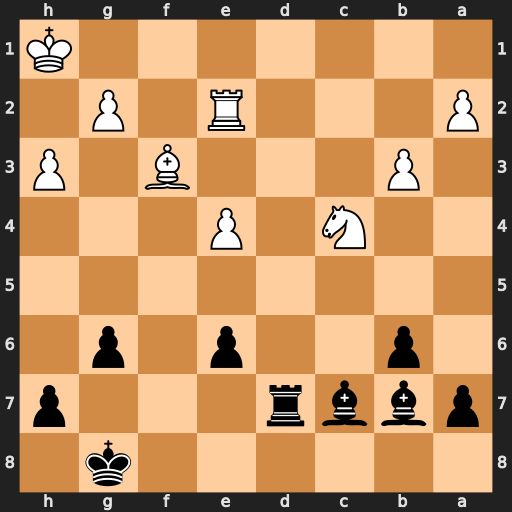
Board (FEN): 6k1/pbbr3p/1p2p1p1/8/2N1P3/1P3B1P/P3R1P1/7K
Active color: b
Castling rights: -
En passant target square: -
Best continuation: Rd1+ Re1 Rxe1#